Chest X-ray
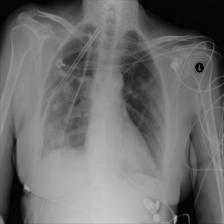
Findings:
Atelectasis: negative
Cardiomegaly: negative
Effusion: negative
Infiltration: negative
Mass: negative
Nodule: negative
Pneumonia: negative
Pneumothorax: positive
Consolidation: negative
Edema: negative
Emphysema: negative
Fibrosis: negative
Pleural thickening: negative
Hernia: negative